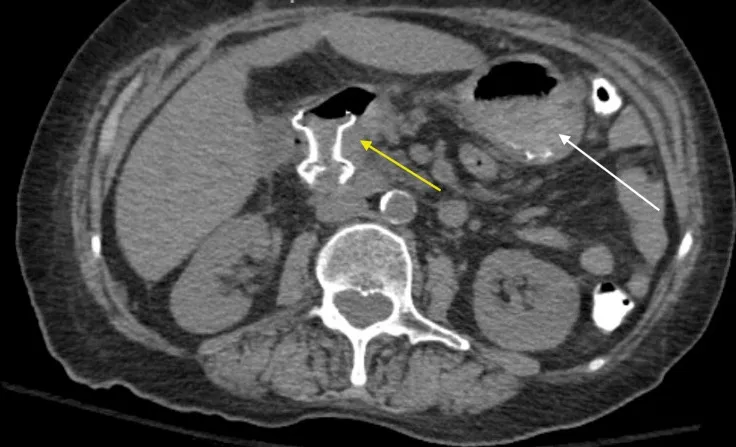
Computerized tomography (CT) of the abdomen and pelvis without contrast demonstrating interval placement of a stent (yellow arrow) with decreasing gastric distension (white arrow).
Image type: radiology (ct)